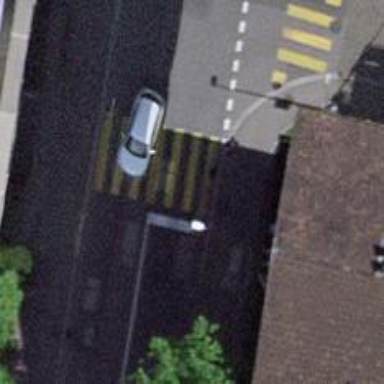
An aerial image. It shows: Crossing with traffic signals.